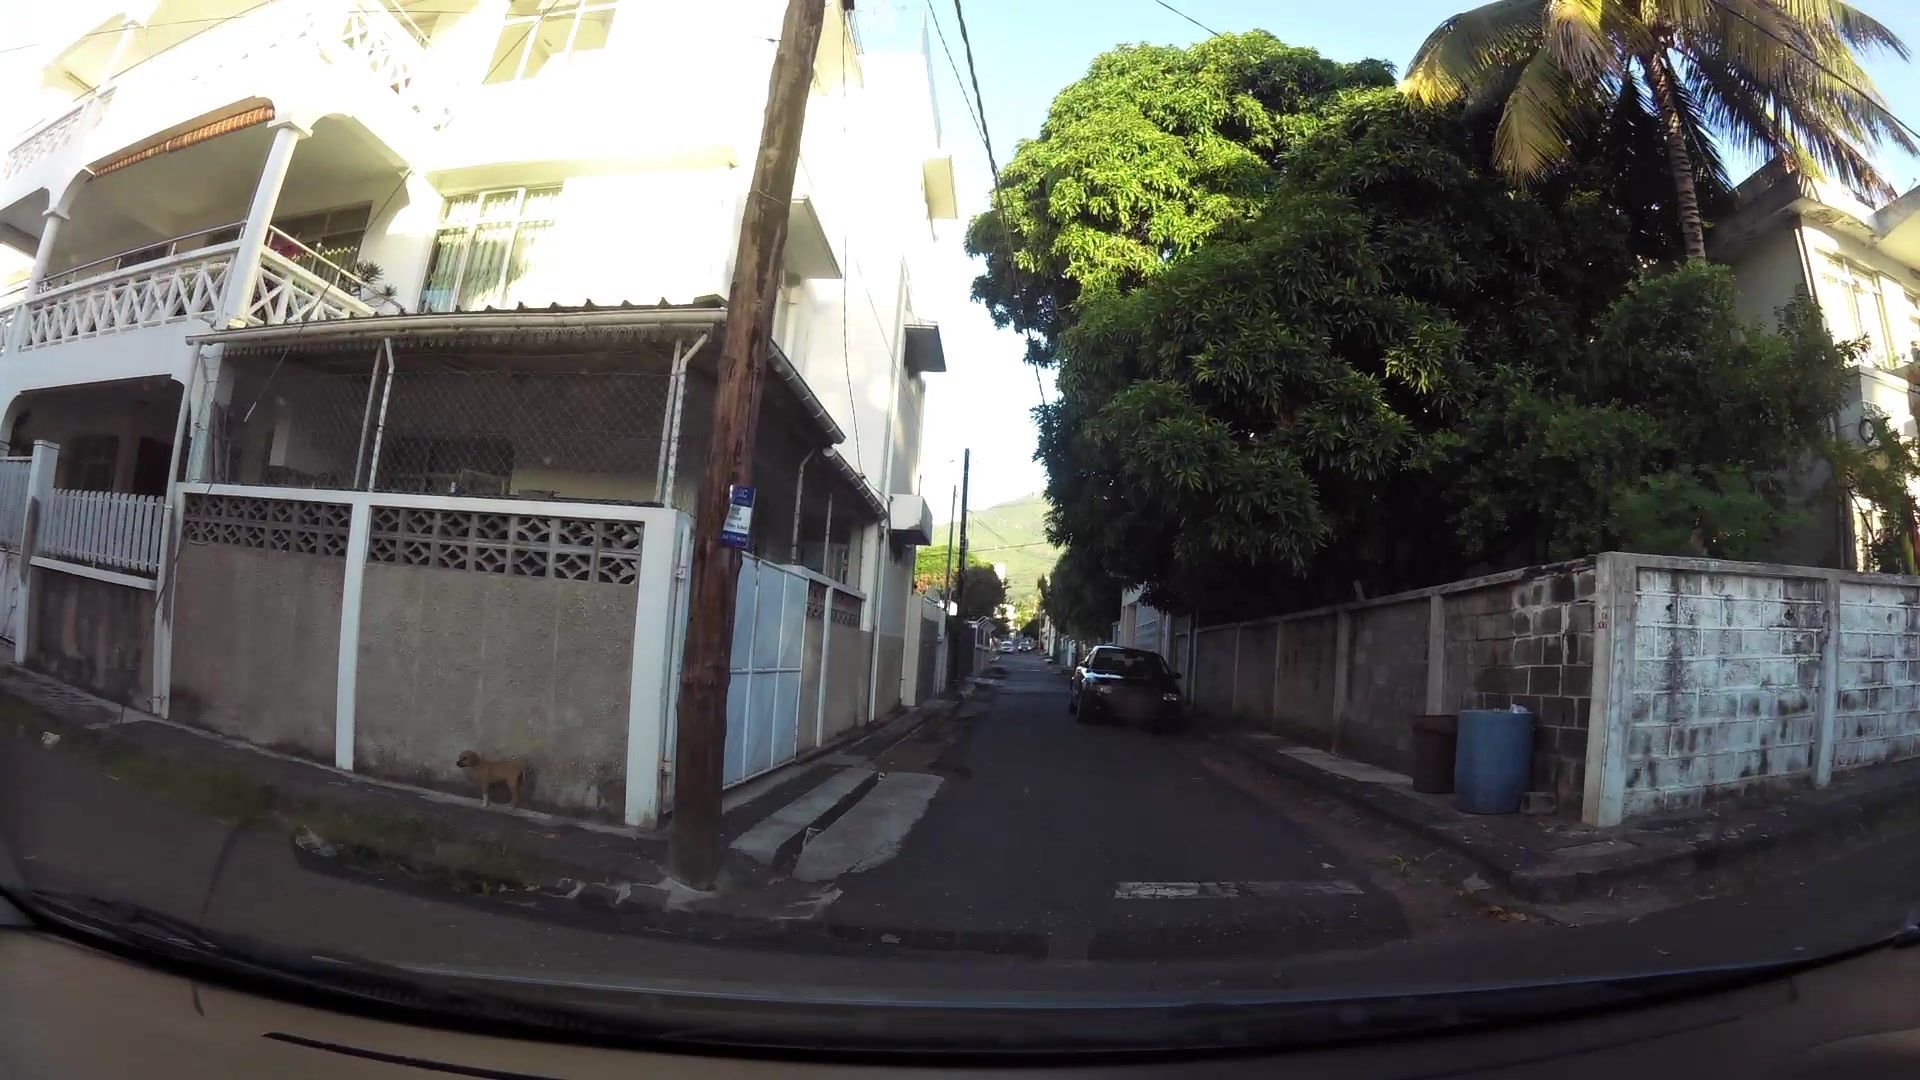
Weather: clear
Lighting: day
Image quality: good
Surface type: driving surface
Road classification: residential
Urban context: urban centre
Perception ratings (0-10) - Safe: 2.52, Lively: 7.6, Beautiful: 0.45, Boring: 3.07, Depressing: 6.26, Wealthy: 3.13